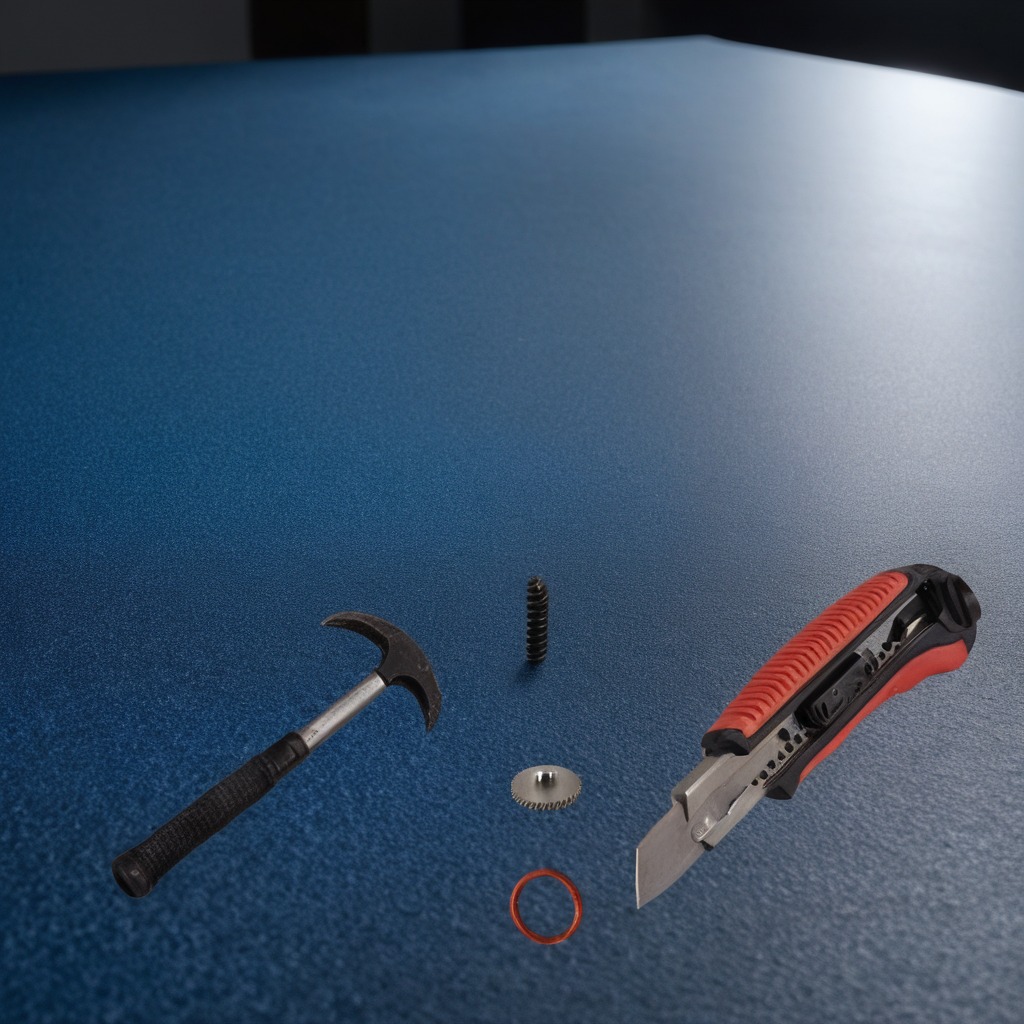
A rubber Oring, a steel gear with teeth, a utility knife, a hammer, and a coiled metal spring is lying on the clean granite tabletop.